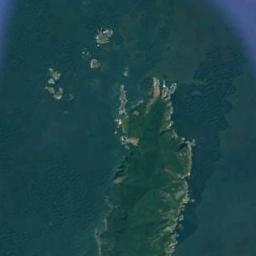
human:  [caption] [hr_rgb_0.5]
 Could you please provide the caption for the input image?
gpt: The island is very empty .

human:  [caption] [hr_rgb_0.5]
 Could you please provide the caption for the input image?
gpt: There are half green islands on the blue sea  There are mountains with green vegetation on the island  There are some small islands next to them .

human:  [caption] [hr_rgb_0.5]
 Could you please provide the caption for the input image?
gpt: A big island and some small islands have dense vegetation and a large reef .

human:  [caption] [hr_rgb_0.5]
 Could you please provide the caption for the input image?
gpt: Many trees are on the island .

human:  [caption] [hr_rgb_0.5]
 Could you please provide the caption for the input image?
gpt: The green island with some reefs beside is surrounded by green water .